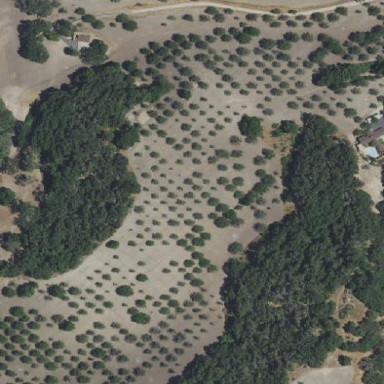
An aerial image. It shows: Orchard.